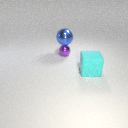
small purple metal sphere to the left of large cyan rubber cube